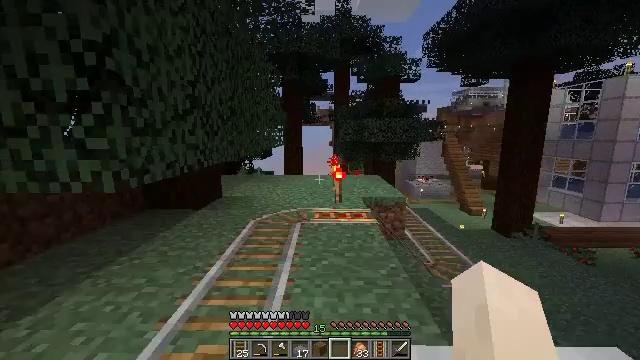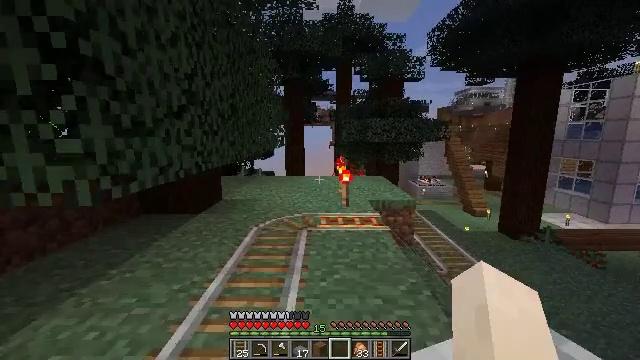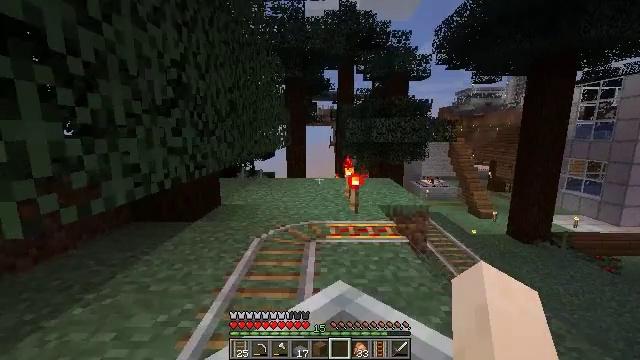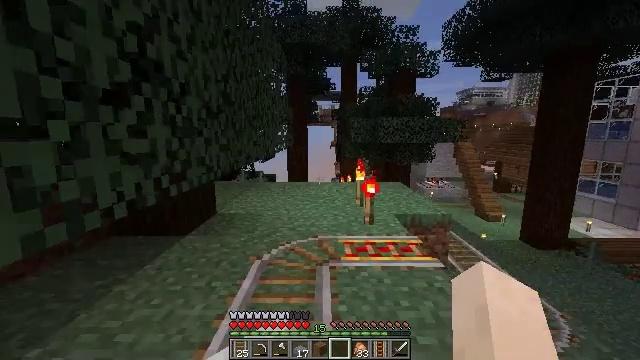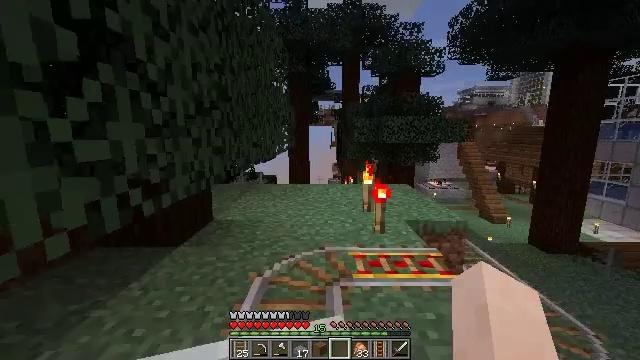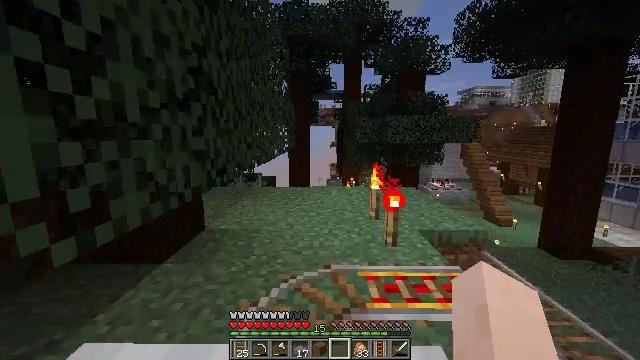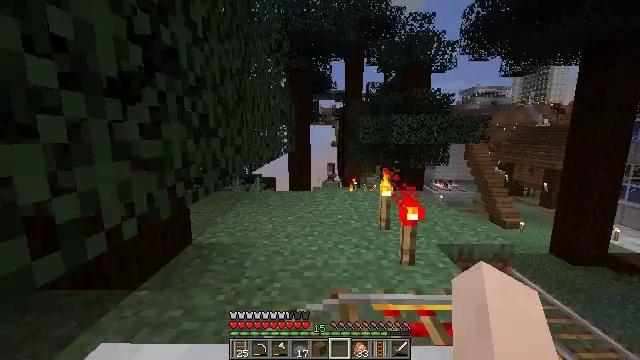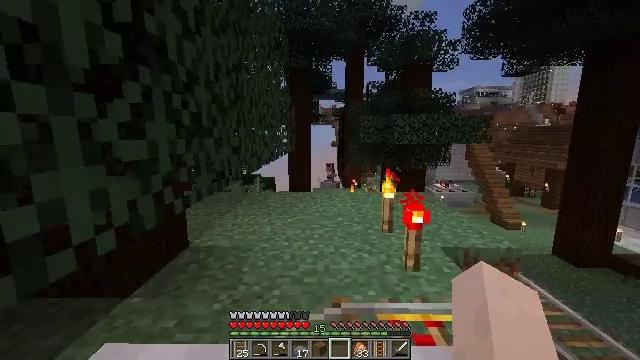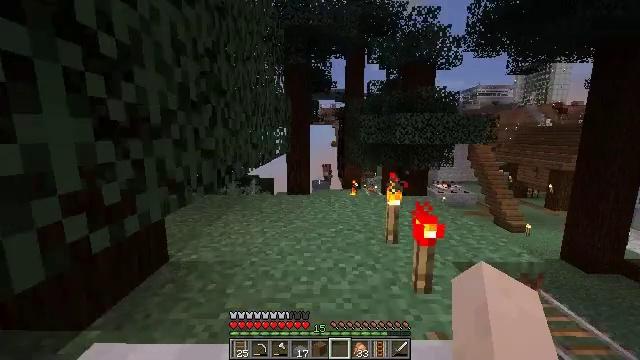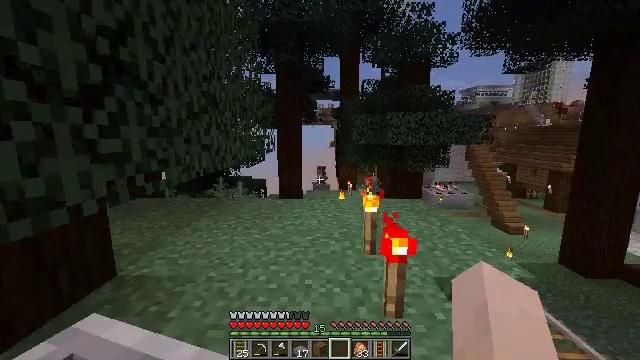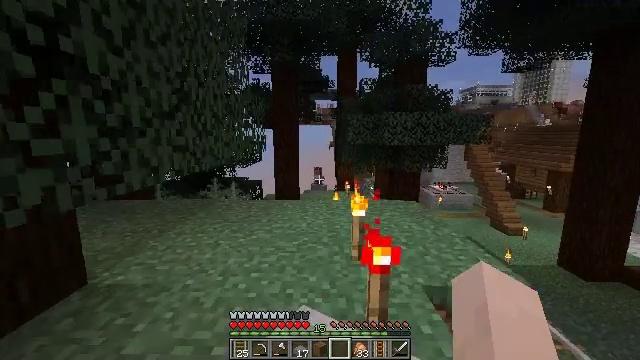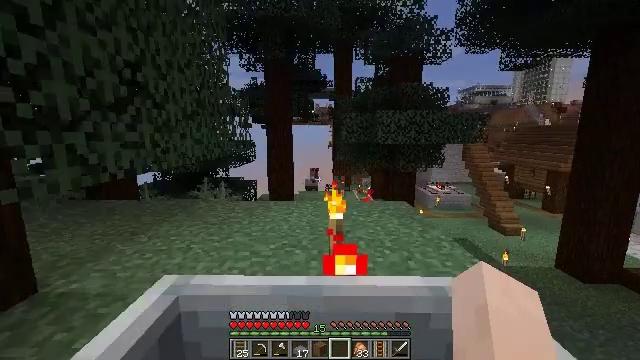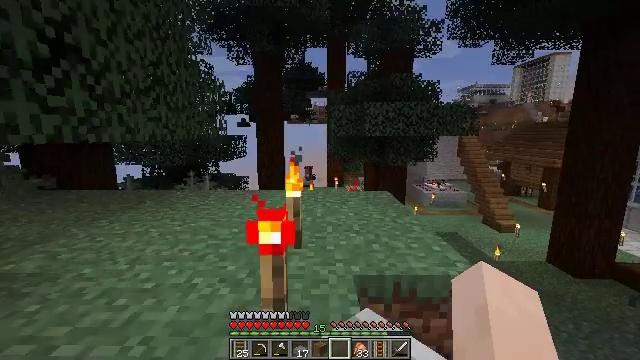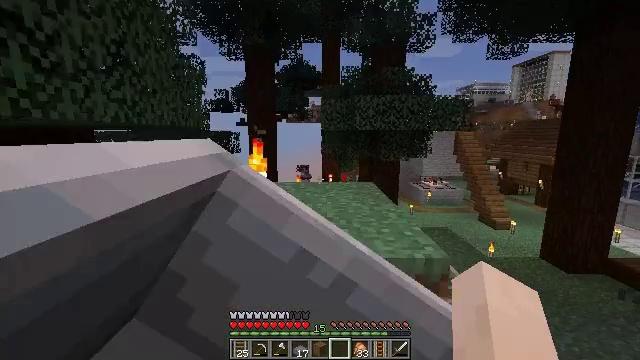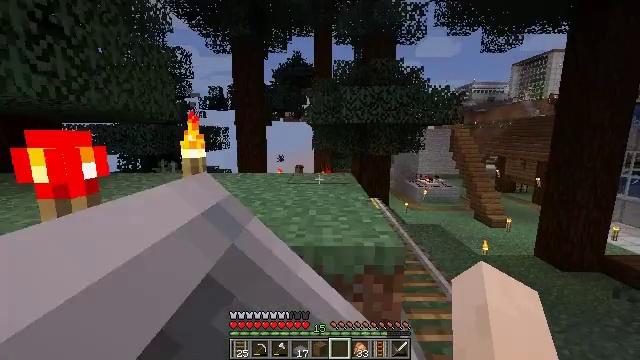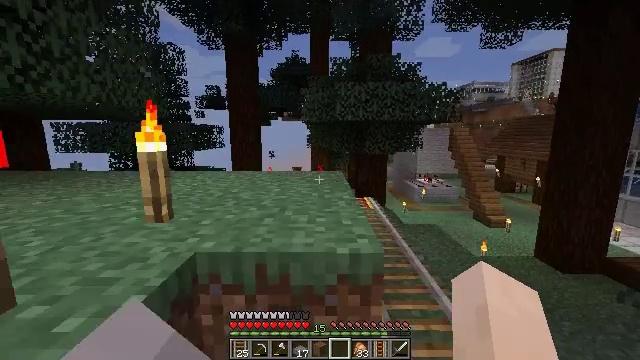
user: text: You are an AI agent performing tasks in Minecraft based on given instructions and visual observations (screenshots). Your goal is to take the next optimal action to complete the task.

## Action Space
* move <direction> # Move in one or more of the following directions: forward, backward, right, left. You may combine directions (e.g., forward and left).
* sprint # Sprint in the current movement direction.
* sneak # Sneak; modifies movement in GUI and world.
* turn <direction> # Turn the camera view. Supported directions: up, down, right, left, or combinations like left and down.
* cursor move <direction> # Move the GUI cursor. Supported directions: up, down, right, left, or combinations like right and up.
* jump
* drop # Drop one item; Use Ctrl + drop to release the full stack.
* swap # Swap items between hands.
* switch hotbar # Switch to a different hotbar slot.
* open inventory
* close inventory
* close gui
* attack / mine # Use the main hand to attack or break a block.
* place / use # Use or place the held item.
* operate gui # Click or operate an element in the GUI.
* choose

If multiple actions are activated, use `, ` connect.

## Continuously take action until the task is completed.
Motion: motion action
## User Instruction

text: Recycle the rail from an abandoned track.
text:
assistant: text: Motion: no_op
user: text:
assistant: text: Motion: no_op
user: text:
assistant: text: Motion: no_op
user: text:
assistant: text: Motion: no_op
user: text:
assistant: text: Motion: no_op
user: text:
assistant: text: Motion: no_op
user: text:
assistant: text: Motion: no_op
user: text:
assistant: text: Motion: no_op
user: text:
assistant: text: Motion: no_op
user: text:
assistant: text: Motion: no_op
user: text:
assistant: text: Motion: no_op
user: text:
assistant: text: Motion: no_op
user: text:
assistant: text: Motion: no_op
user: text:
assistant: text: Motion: no_op
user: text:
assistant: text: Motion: no_op
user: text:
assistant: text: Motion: no_op
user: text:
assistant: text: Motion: no_op
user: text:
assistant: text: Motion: no_op
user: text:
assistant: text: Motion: no_op
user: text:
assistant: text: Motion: no_op
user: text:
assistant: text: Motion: no_op
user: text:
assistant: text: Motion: no_op
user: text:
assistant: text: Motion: no_op
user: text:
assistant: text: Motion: no_op
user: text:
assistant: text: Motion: no_op
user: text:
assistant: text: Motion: no_op
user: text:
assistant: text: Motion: no_op
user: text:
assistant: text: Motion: no_op
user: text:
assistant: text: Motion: no_op
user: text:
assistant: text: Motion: no_op